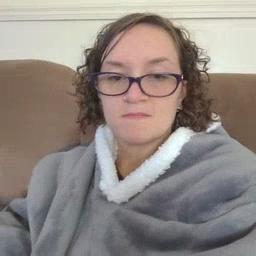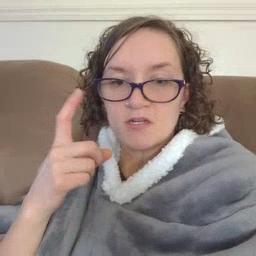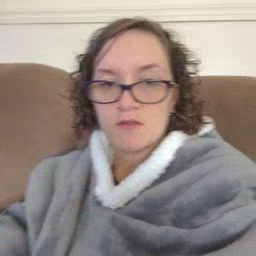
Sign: finger